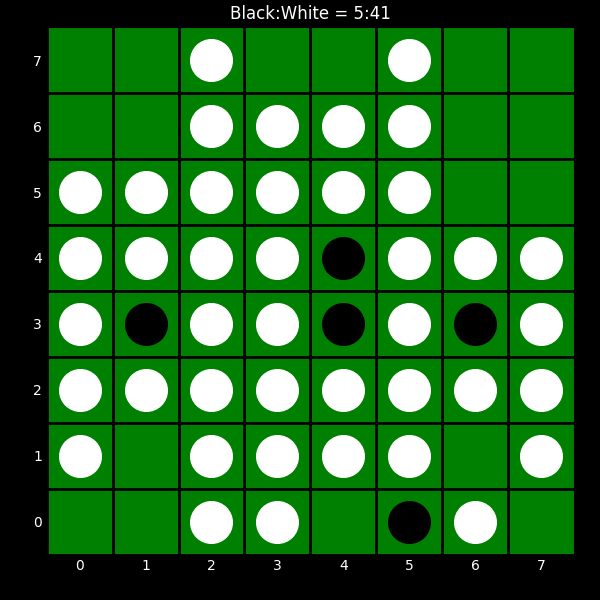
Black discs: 5
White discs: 41